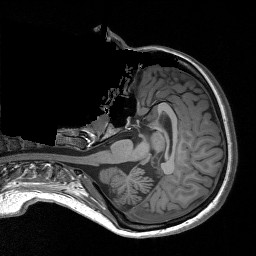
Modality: T1w
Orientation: axial